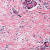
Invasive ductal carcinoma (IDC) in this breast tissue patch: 0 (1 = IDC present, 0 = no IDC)